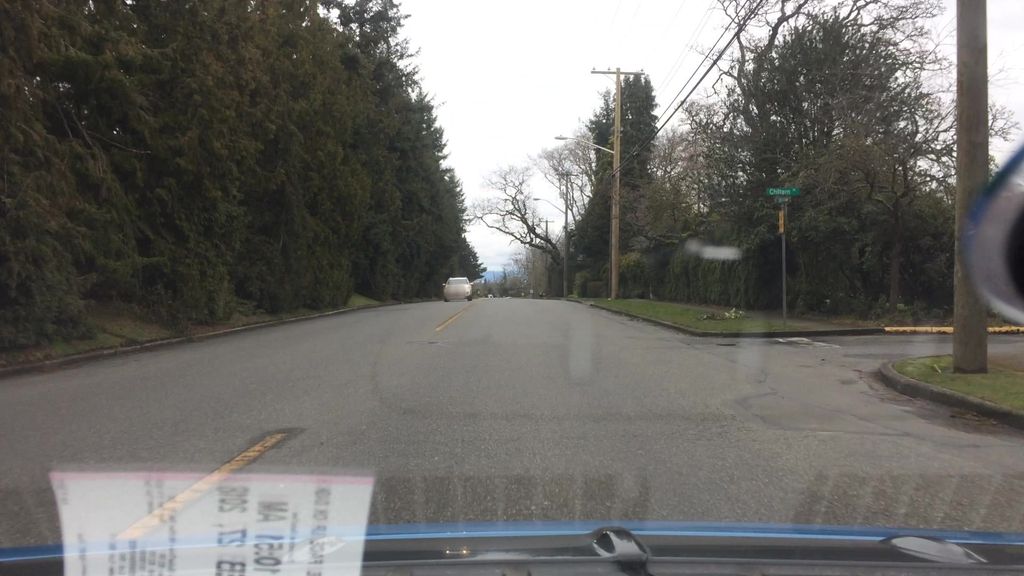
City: victoria